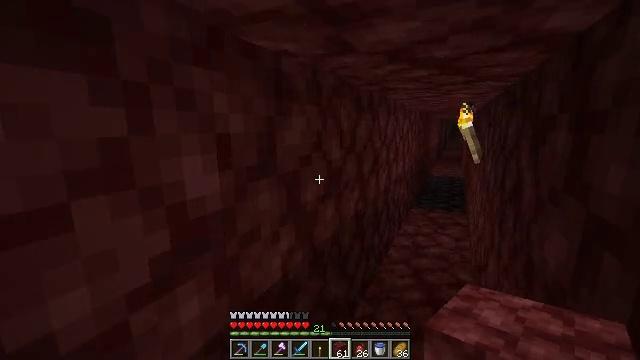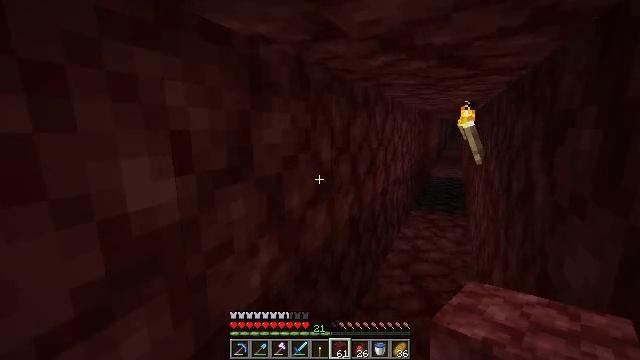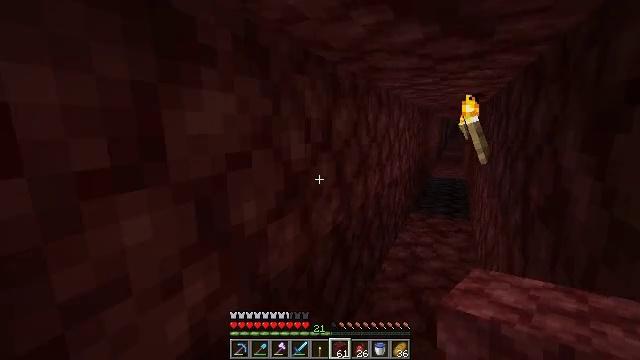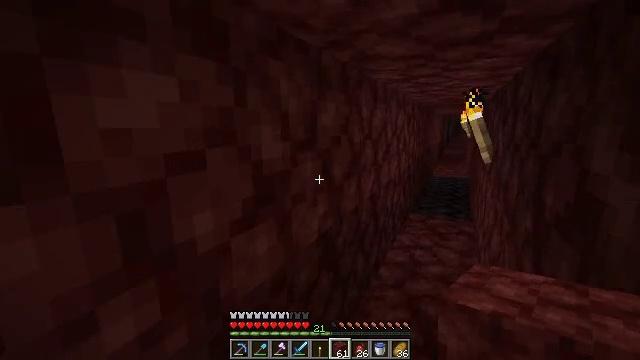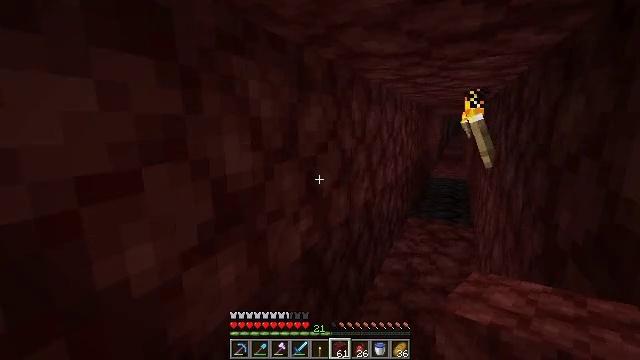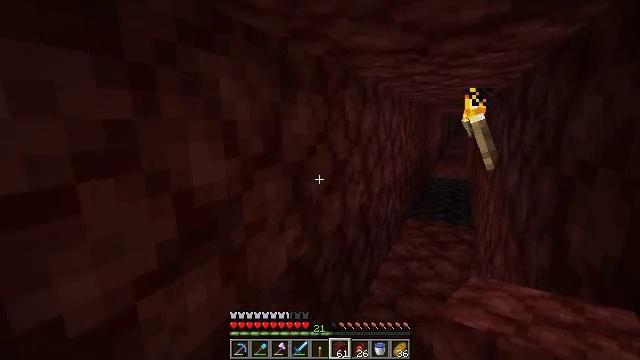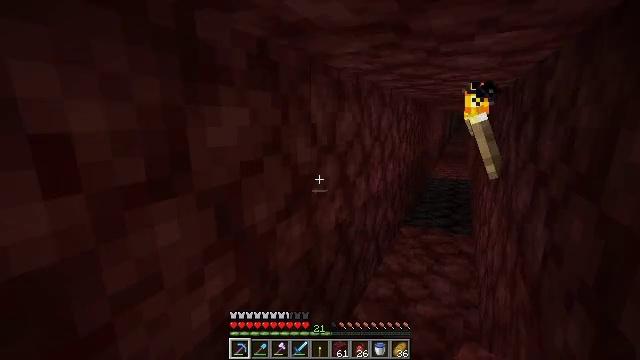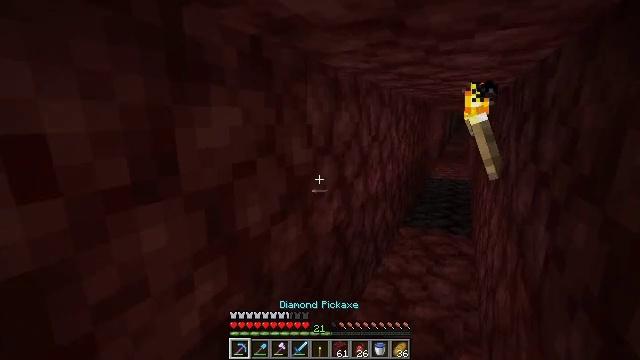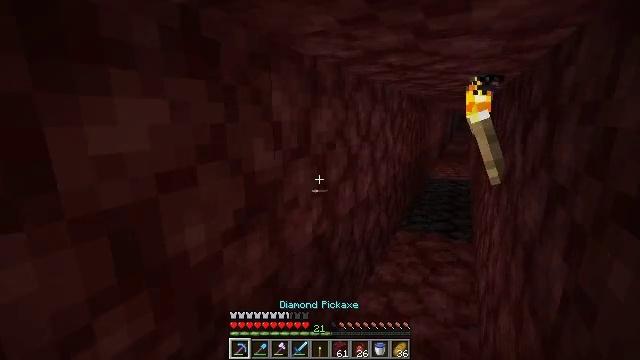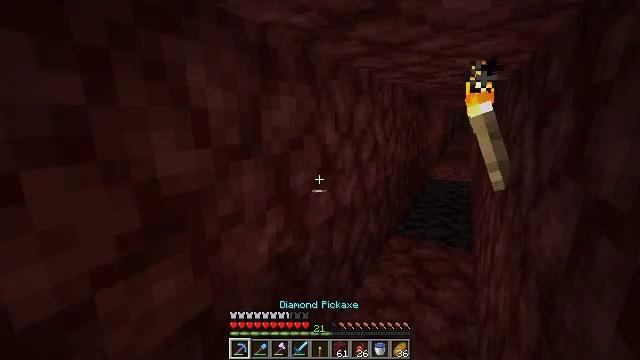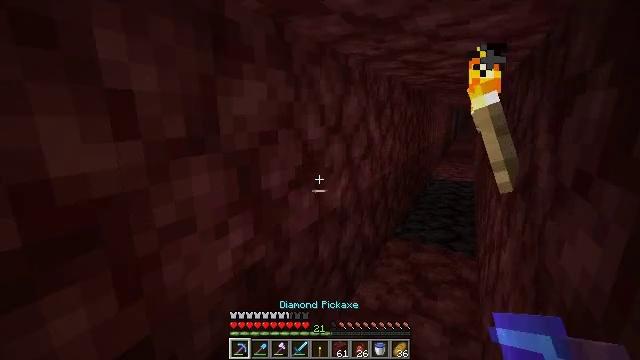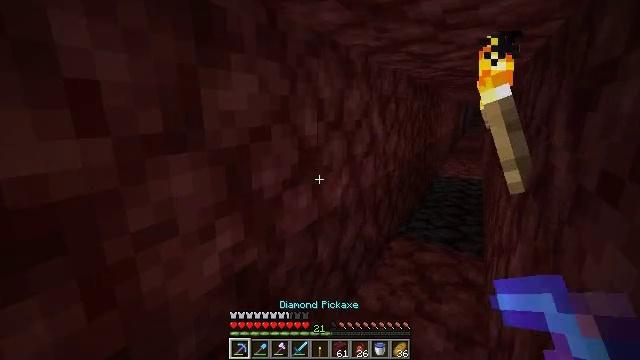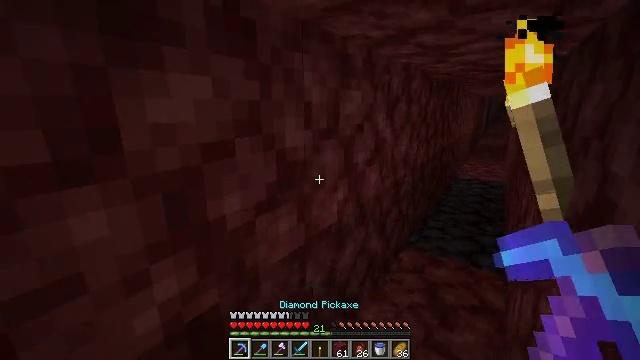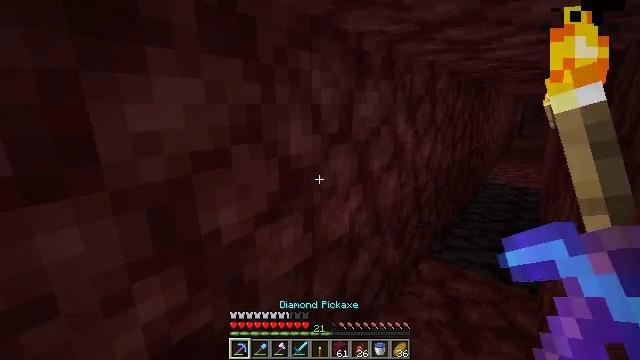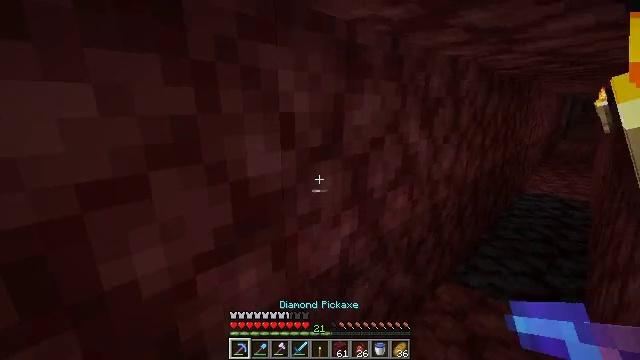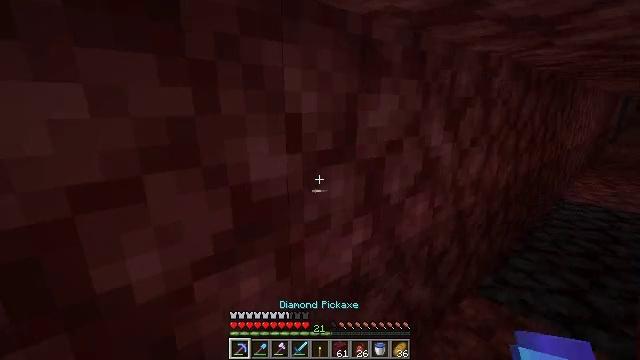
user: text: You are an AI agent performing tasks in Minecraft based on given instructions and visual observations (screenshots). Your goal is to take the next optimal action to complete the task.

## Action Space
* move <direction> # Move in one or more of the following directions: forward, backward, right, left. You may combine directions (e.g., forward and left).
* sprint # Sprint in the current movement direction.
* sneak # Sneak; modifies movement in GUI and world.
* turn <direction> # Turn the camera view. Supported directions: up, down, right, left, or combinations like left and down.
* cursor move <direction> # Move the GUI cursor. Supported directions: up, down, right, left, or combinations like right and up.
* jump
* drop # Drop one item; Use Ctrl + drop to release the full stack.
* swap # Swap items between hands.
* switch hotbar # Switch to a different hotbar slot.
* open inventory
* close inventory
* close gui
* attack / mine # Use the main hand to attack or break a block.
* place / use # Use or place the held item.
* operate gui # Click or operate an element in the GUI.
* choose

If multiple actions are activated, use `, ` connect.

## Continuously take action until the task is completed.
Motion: motion action
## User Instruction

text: Take down the wall torch for reuse.
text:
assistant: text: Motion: move forward and move right
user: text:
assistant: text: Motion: move forward and move right
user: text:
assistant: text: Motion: move forward and move right
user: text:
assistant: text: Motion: move forward and move right
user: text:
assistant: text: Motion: move forward and move right
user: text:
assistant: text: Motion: move forward and move right, switch to hotbar 1
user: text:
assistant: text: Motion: move forward and move right, switch to hotbar 1
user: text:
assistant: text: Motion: move forward and move right, switch to hotbar 1
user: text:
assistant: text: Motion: move forward and move right, switch to hotbar 1
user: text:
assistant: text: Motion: move forward and move right, switch to hotbar 1
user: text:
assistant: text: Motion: move forward and move right, turn left, switch to hotbar 1
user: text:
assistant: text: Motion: move forward and move right, turn left
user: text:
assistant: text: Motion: move forward and move right, turn left
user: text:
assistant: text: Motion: move forward and move right, turn left
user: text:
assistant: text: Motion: move forward and move right, turn left
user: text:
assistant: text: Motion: move right, turn left
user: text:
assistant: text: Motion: move right, turn left
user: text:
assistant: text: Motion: move right, turn left
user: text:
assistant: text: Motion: turn left
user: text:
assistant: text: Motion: turn left
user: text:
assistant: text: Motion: move left, turn left
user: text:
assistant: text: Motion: move left, turn left
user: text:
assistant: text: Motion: move left, turn left
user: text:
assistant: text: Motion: move forward and move left, turn right and up
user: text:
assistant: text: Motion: move forward and move left
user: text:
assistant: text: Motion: move forward
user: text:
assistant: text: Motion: move forward
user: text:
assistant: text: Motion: move forward
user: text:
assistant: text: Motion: move forward
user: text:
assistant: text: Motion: move forward